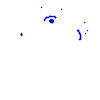
Particle: electron